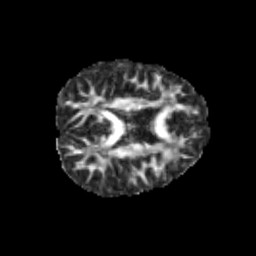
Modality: FA
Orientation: axial
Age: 11
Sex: male
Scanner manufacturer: siemens
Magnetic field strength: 3 T
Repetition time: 3.8 s
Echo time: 0.07 s